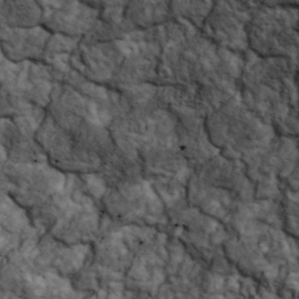
Label: non_frost